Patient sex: M
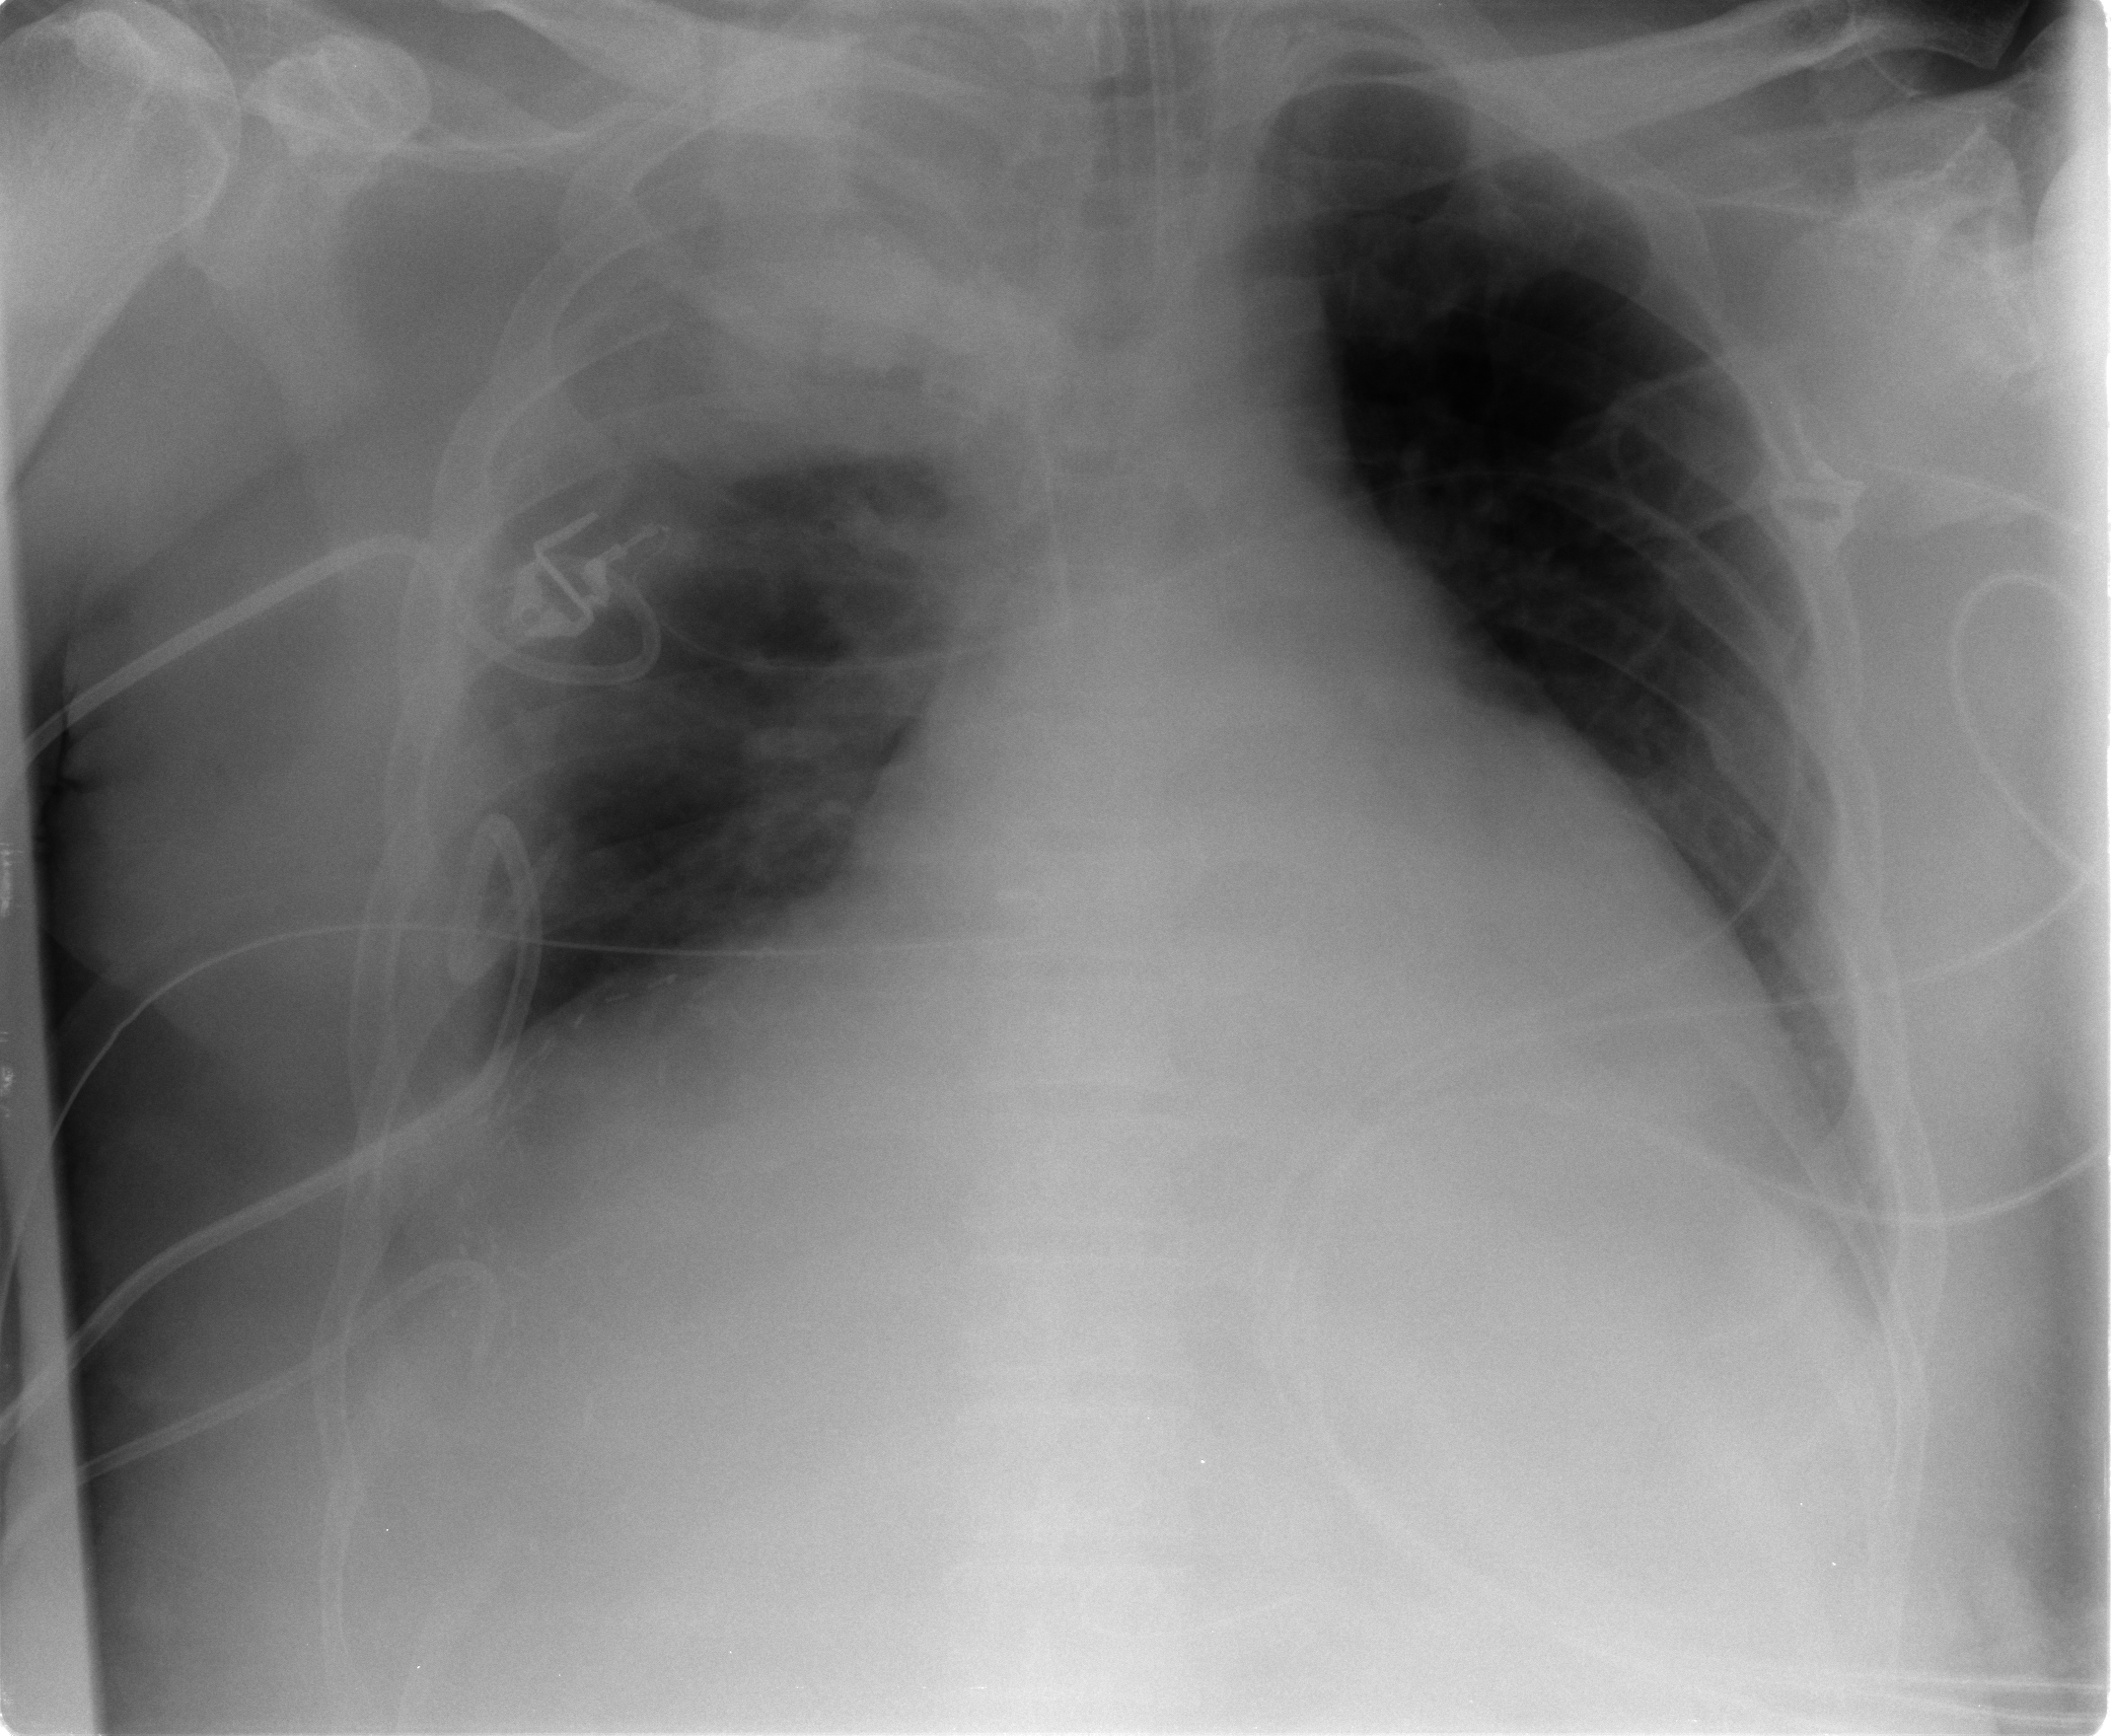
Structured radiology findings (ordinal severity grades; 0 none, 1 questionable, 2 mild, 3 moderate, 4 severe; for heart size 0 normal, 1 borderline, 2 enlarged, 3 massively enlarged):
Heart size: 2
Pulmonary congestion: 1
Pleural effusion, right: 3
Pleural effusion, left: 0
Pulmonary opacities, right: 2
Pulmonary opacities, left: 0
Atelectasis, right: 4
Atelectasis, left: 2